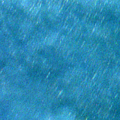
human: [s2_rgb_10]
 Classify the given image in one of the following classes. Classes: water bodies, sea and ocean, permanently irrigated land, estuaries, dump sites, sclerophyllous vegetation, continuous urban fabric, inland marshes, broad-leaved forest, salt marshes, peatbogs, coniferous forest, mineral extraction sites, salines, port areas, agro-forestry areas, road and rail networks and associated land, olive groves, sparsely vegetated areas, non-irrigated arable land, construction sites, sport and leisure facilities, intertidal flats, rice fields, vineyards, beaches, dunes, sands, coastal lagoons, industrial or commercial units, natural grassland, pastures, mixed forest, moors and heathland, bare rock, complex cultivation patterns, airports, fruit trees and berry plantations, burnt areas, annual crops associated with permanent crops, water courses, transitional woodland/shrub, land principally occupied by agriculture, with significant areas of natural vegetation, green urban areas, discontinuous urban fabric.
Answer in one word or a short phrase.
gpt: sea and ocean